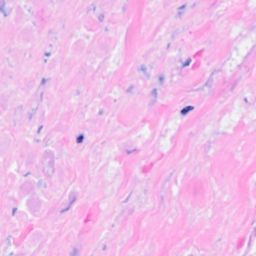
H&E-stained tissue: Breast